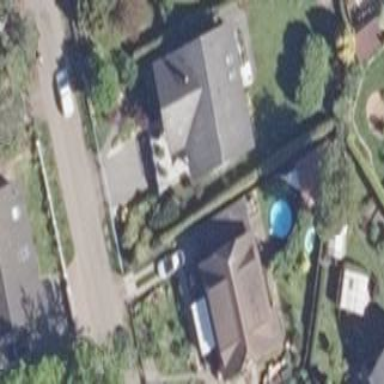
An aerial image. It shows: Detached building.